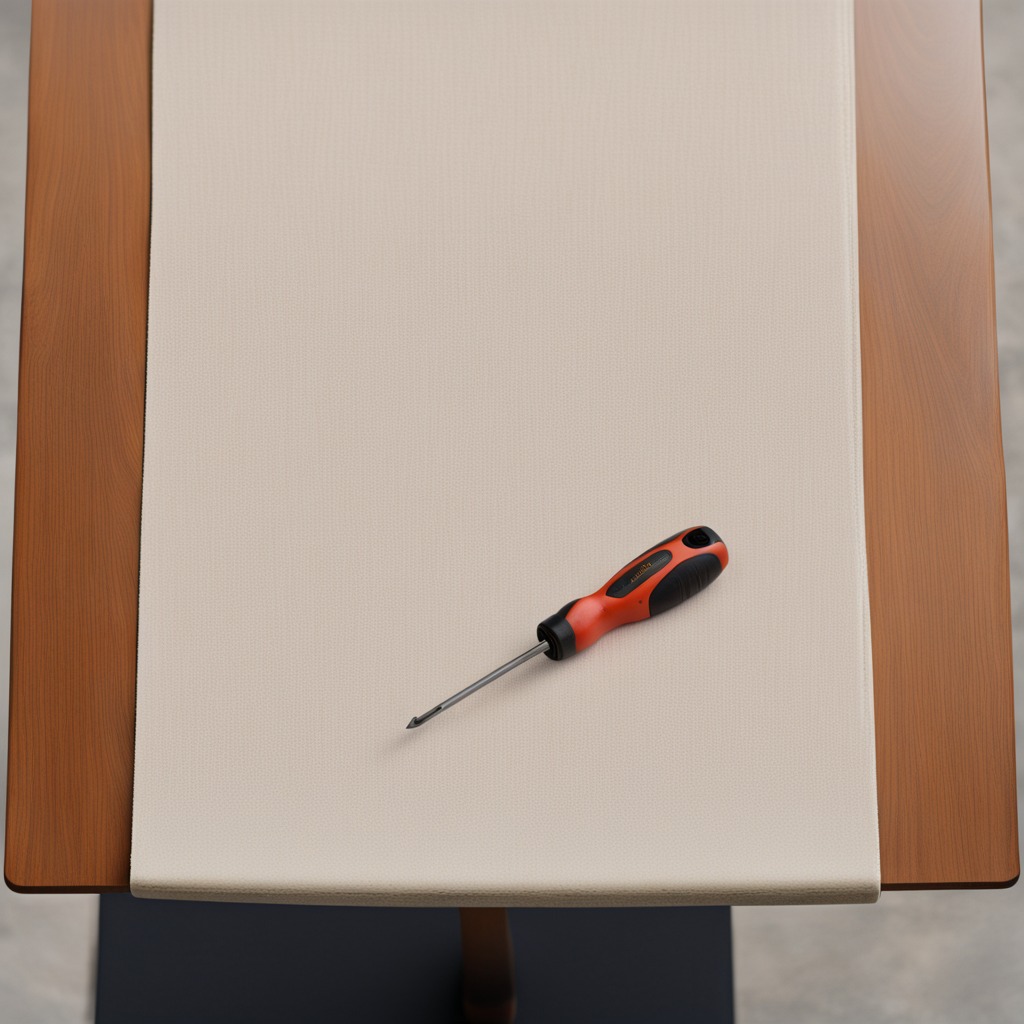
A screwdriver is lying on a wooden table in an outdoor workshop during daytime bright natural light soft shadows worn but beneath the cloth.